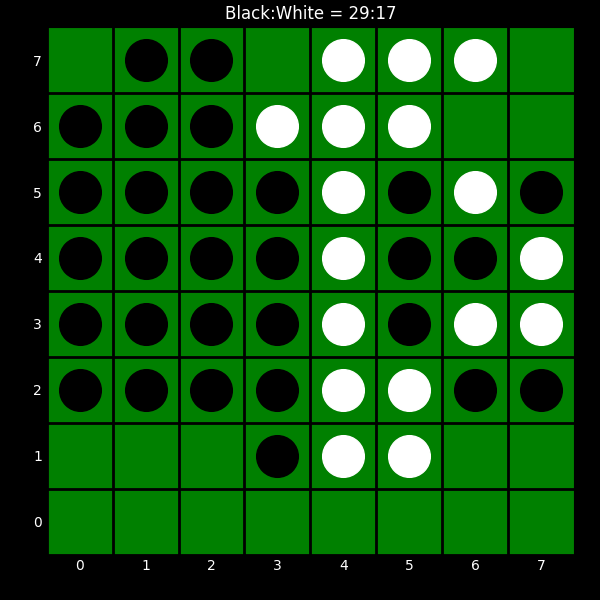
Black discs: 29
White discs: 17